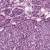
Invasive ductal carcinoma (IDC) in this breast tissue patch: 1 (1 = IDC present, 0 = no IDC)